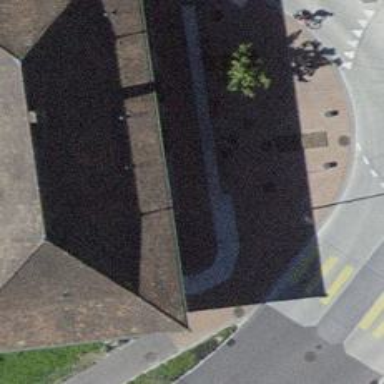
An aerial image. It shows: Bank.